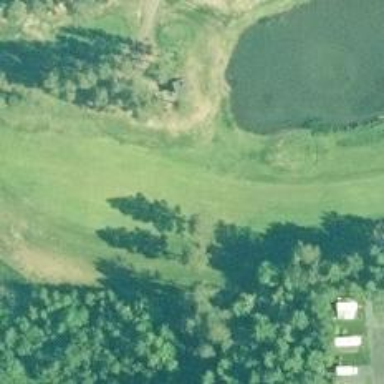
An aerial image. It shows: Golf hole.